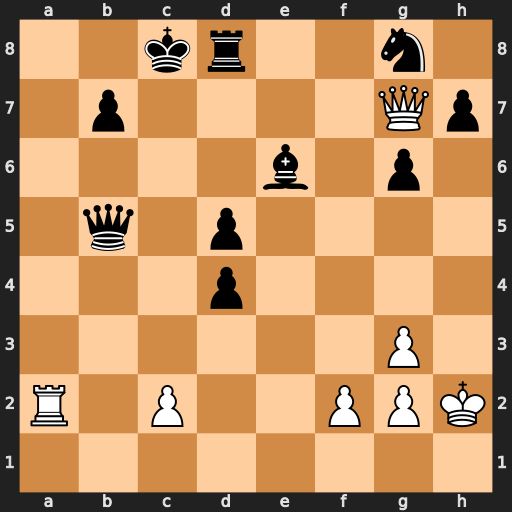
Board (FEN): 2kr2n1/1p4Qp/4b1p1/1q1p4/3p4/6P1/R1P2PPK/8
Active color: w
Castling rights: -
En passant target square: -
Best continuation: Ra8#